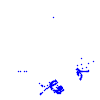
Particle: proton